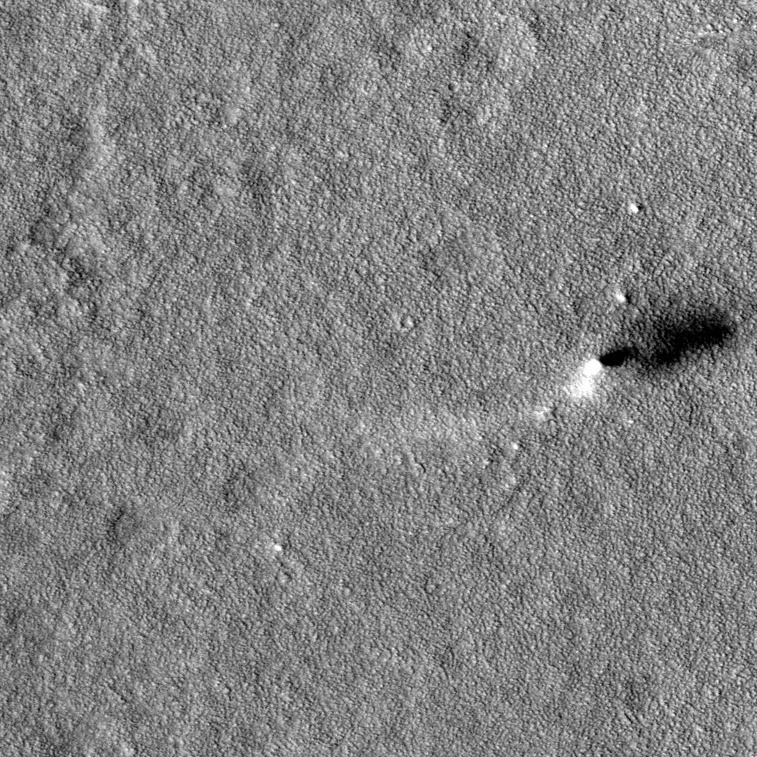
Label: dustdevil